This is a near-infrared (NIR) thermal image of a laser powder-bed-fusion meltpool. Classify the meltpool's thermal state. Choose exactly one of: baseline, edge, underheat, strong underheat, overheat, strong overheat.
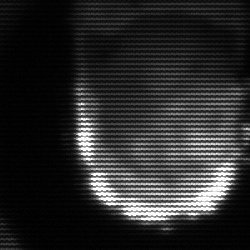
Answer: baseline